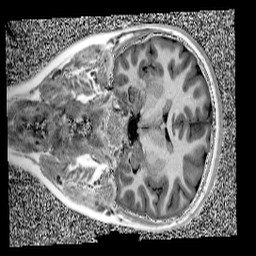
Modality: UNIT1
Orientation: coronal
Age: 11
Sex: female
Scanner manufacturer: siemens
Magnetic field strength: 3 T
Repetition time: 4 s
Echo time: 0.00303 s